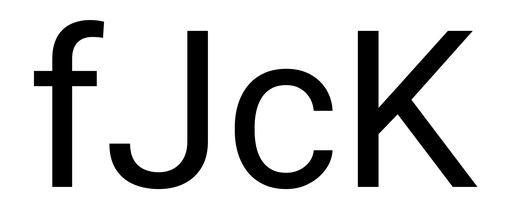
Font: Roboto_Regular